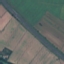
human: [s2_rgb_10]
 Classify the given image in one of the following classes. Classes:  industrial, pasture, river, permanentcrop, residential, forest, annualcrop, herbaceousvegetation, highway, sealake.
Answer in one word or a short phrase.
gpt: Highway